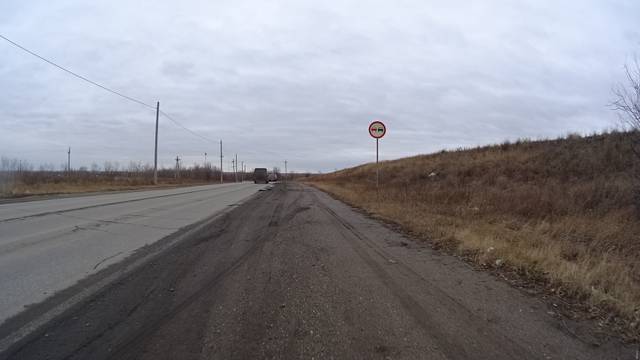
Region: Russia
Coordinates: 54.08, 61.606